Interaction volume radius: 5 \u00c5
Interaction volume height: 20 \u00c5
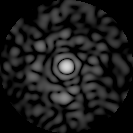
Disorder parameter: 0.7969